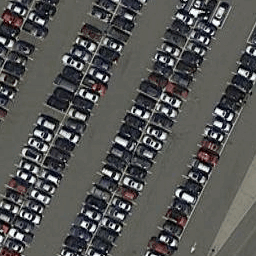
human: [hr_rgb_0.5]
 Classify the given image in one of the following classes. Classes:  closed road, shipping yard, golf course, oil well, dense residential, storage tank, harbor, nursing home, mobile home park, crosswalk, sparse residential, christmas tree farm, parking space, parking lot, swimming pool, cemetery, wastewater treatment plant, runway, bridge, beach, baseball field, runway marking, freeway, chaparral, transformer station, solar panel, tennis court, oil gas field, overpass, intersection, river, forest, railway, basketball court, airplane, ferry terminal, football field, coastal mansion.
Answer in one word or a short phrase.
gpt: parking lot